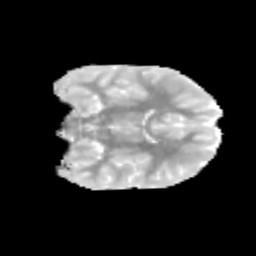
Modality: MD
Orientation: coronal
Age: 9
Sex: female
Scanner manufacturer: siemens
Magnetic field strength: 3 T
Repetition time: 3.8 s
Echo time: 0.07 s